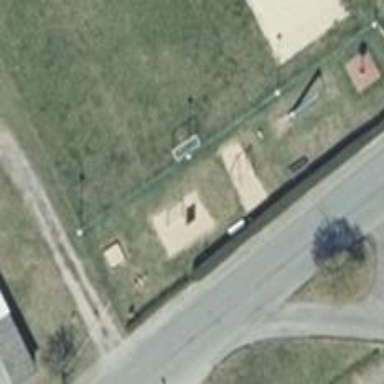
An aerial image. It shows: Playground with swings.